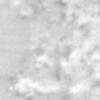
Label: no_change